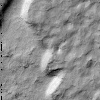
Atmospheric dust classification: not_dusty